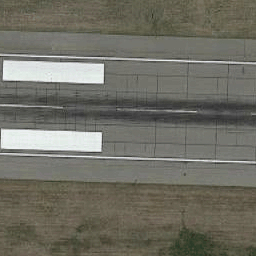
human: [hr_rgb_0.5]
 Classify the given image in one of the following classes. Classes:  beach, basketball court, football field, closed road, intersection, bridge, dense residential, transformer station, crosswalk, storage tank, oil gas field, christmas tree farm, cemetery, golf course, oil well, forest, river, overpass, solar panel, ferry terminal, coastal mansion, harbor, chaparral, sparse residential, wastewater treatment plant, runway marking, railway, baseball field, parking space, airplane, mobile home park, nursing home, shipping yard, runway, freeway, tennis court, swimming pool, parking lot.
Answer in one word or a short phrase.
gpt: runway